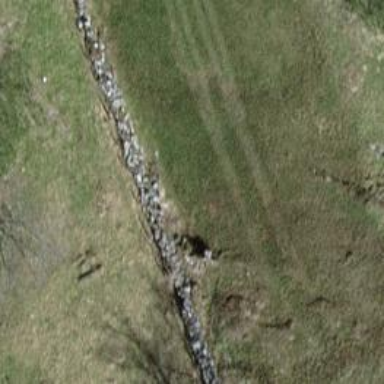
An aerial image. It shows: Wall made of dry stone.